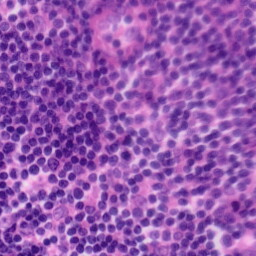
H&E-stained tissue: Tonsil